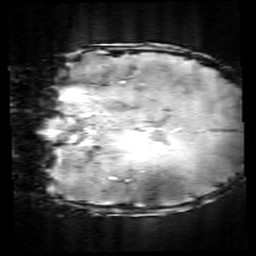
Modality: SWI
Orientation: coronal
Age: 10
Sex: male
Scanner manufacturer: siemens
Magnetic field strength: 3 T
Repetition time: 0.027 s
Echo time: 0.02 s